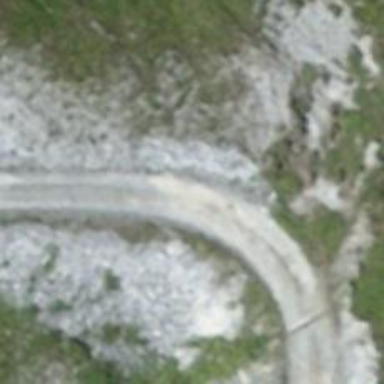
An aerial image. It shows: Gravel track with grade3 tracktype.